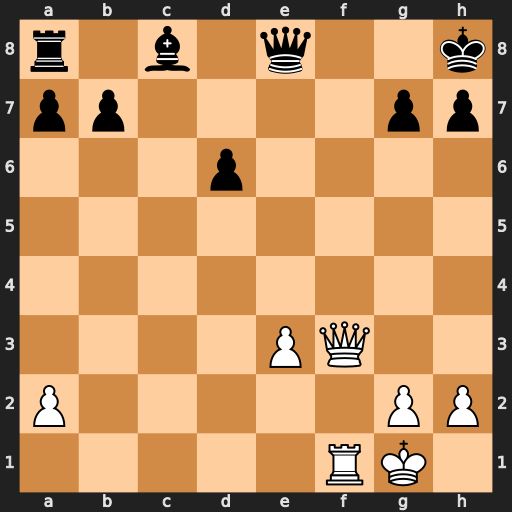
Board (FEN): r1b1q2k/pp4pp/3p4/8/8/4PQ2/P5PP/5RK1
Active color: w
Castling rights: -
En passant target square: -
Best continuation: Qf8+ Qxf8 Rxf8#